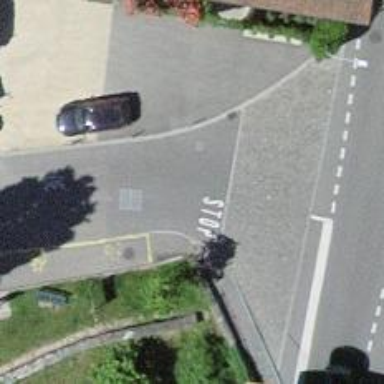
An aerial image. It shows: Residential road with cobblestone surface.